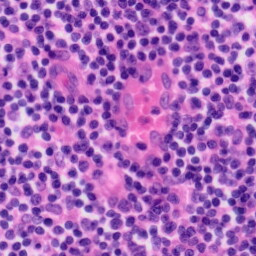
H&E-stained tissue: Tonsil